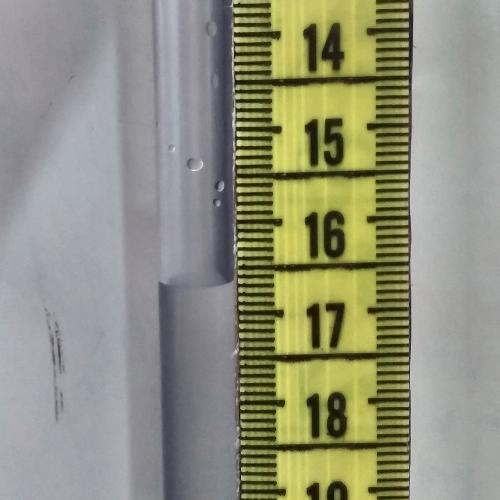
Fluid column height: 16.7 cm